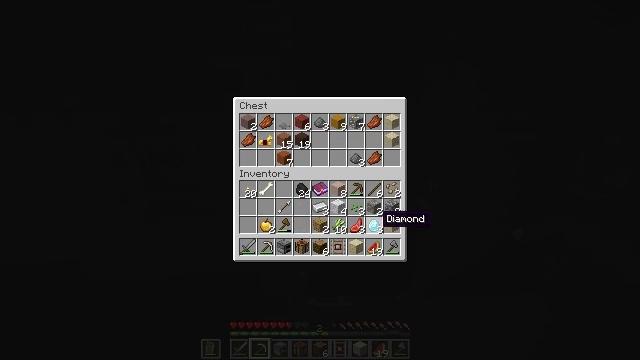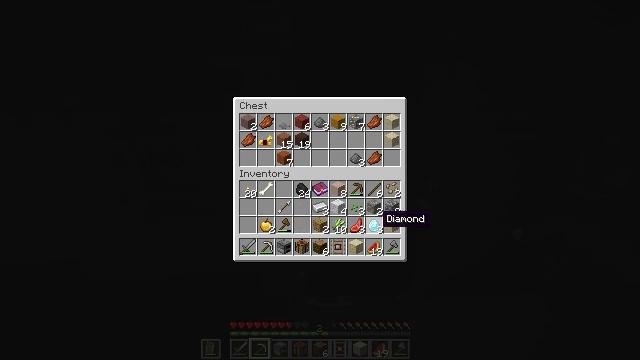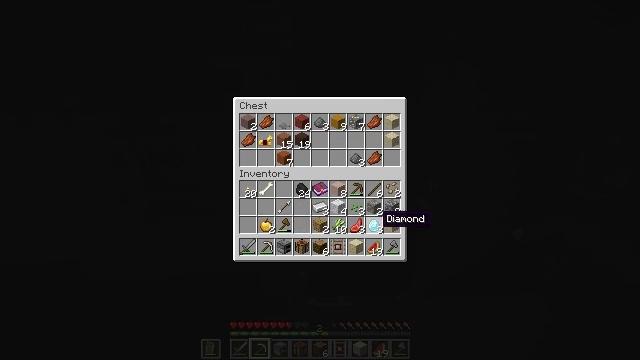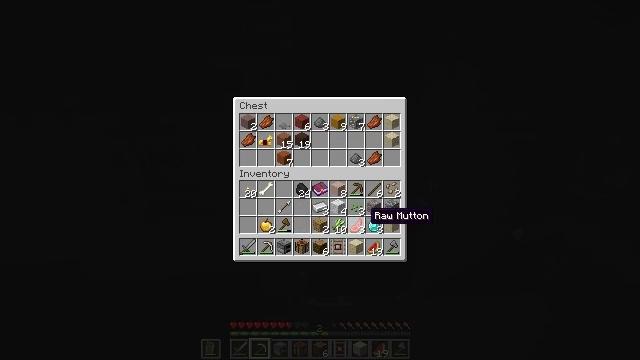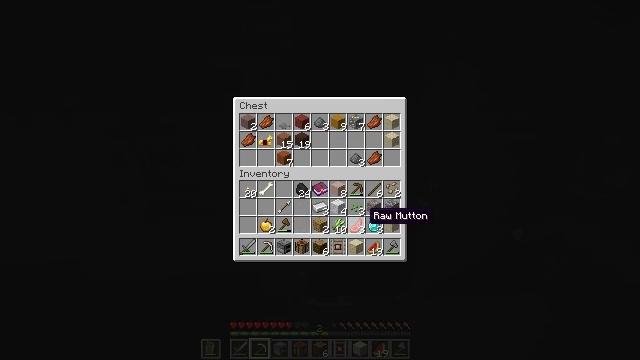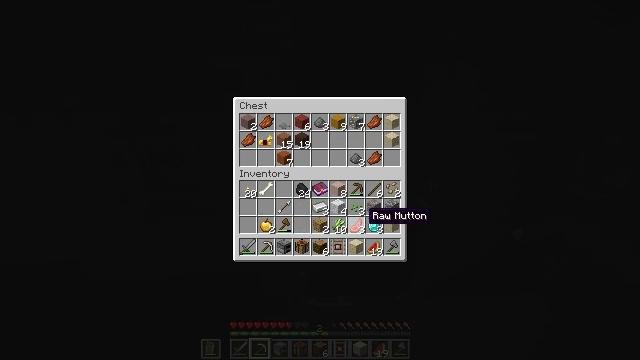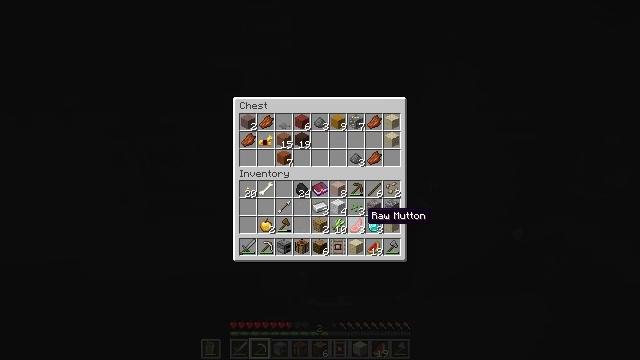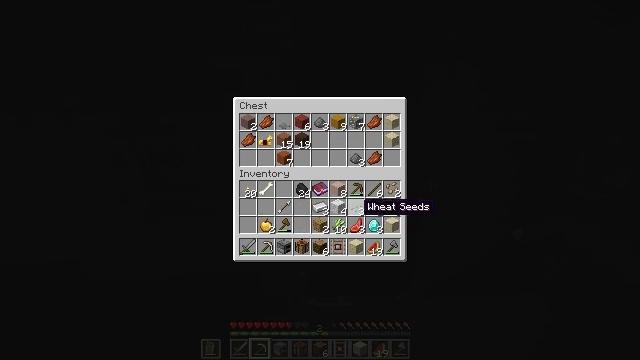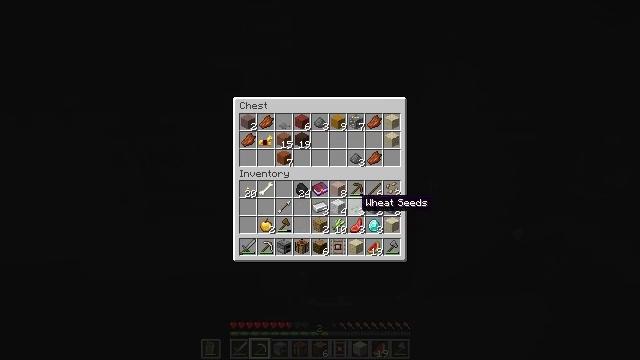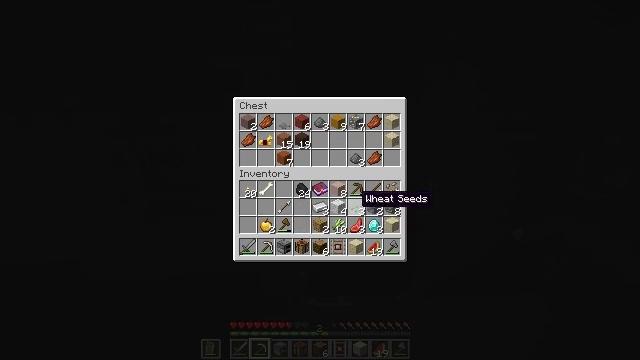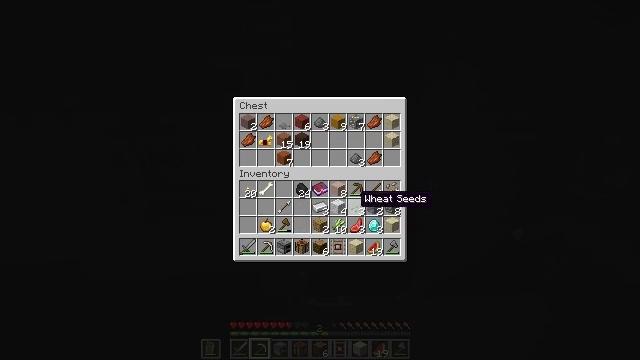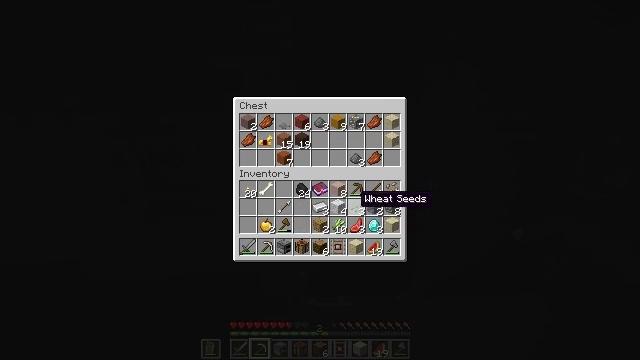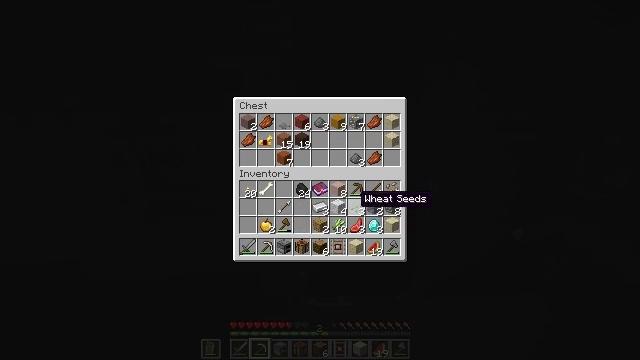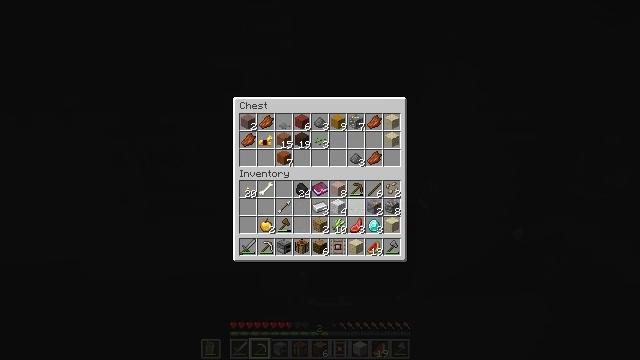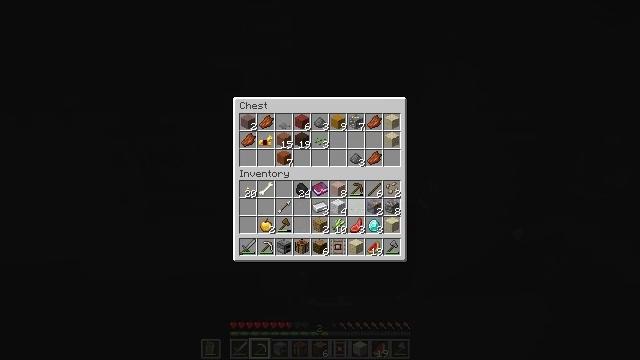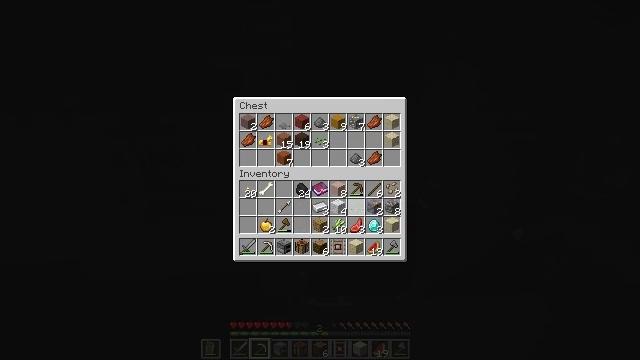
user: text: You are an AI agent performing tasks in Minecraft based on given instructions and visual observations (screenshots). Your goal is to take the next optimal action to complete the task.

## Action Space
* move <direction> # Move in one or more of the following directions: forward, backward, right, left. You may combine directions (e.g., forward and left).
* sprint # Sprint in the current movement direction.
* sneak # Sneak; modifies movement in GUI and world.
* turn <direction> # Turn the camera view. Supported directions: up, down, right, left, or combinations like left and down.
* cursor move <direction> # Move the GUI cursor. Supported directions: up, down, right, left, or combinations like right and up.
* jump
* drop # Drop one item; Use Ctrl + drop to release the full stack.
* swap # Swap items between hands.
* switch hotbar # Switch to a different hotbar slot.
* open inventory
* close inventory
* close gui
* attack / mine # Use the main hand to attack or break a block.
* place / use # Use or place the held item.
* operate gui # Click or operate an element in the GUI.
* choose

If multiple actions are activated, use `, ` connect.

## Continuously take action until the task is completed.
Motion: motion action
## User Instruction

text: Mine the cut sandstone.
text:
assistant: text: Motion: sneak
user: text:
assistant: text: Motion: sneak
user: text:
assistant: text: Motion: sneak, cursor move left
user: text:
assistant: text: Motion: sneak
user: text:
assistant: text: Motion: sneak
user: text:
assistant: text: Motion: sneak
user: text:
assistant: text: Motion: sneak, cursor move up
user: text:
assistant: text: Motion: sneak
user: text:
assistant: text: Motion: sneak
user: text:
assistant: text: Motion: sneak
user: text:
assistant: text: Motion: sneak
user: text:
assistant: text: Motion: sneak
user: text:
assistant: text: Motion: sneak, operate gui
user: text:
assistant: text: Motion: sneak, operate gui
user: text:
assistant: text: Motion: sneak, operate gui
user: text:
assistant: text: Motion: sneak
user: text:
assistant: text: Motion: sneak, cursor move left
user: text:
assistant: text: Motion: sneak
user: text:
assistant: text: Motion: sneak, cursor move left
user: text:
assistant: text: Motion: sneak
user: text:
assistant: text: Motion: sneak
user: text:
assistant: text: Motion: sneak
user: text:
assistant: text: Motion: sneak
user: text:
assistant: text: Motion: sneak
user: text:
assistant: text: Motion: sneak, operate gui
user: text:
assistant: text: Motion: sneak, operate gui
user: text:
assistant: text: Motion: sneak, cursor move right and up
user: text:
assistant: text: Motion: sneak
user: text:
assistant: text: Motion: sneak
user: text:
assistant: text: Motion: sneak